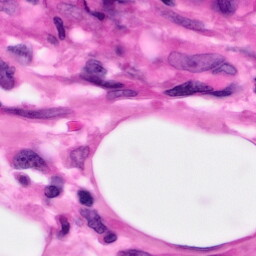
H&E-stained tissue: Pancreatic